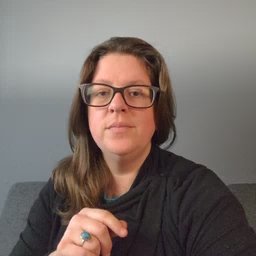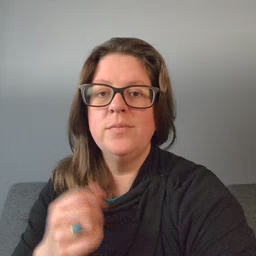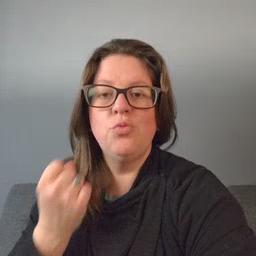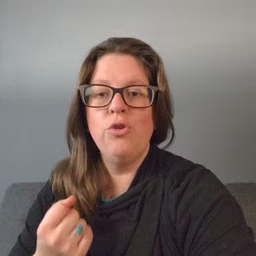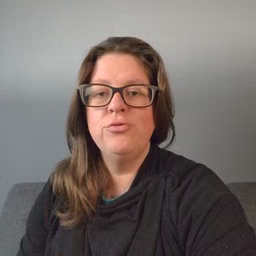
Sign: drawer